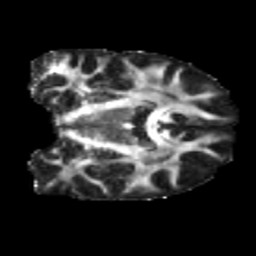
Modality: FA
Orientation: coronal
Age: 46
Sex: male
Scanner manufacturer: ge
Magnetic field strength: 3 T
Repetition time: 3.65 s
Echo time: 0.0807 s